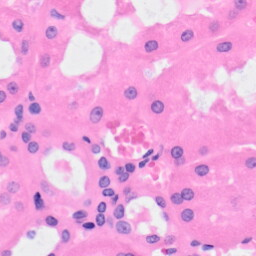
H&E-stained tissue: Kidney